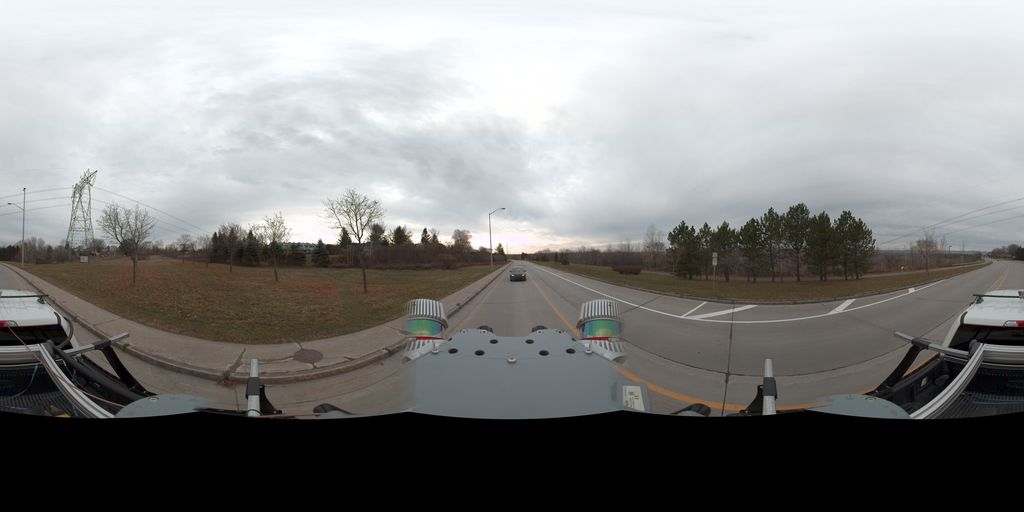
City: quebec_city